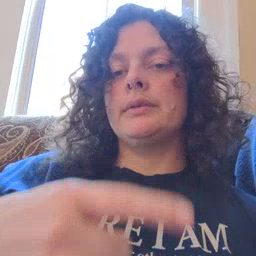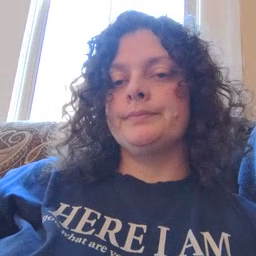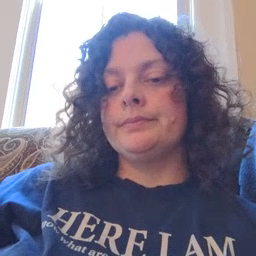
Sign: like